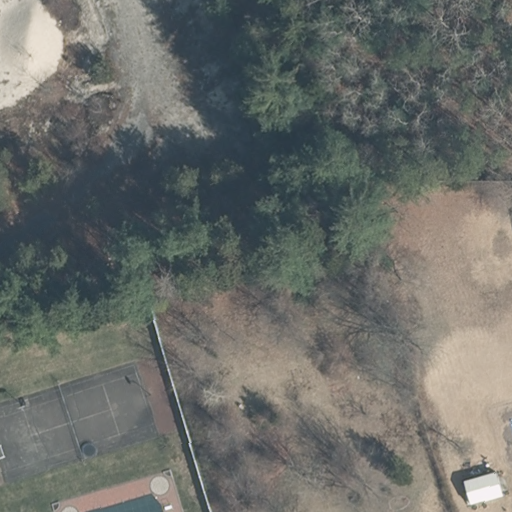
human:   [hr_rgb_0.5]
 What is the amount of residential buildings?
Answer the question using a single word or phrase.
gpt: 0

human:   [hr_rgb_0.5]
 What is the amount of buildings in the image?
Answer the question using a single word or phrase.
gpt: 1

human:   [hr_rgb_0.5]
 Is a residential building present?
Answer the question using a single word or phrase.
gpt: no

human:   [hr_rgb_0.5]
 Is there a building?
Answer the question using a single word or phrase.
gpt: yes

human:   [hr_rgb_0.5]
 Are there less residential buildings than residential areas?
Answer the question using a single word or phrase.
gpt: yes

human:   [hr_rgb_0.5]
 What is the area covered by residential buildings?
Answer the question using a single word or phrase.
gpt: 0m2

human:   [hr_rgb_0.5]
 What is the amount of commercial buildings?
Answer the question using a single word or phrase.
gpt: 0

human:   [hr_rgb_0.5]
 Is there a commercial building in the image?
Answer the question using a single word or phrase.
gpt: no

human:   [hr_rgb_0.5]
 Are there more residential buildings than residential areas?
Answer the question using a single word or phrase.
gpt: no

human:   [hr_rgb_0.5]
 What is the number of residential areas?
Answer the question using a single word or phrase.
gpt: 1

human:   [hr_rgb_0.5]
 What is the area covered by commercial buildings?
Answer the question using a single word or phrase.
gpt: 0m2

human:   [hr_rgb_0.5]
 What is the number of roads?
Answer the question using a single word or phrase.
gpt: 0

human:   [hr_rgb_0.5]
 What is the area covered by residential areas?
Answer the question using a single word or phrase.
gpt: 9196m2

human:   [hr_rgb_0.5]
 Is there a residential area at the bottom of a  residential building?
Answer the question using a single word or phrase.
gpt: no

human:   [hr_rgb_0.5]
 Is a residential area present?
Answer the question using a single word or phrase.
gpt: yes

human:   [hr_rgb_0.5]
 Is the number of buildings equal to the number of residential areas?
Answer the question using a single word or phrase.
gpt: yes

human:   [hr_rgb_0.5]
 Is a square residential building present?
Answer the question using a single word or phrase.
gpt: no

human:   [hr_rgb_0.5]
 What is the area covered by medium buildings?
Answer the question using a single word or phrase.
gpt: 0m2

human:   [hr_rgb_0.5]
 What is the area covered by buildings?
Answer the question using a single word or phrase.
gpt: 38m2

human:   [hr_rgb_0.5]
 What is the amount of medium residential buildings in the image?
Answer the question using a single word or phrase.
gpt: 0

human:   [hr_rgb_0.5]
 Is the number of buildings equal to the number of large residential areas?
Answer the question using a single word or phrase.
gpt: yes

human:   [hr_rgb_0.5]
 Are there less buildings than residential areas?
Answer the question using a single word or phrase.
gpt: no

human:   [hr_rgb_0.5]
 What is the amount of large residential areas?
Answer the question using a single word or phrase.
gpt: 1

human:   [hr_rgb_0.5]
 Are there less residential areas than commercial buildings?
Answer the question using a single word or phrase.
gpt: no

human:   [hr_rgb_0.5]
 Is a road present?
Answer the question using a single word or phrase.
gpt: no

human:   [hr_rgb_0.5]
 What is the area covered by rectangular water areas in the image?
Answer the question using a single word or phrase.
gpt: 0m2

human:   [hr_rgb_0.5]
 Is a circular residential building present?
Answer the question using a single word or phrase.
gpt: no

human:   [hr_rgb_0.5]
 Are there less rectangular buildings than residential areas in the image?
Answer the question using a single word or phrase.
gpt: no

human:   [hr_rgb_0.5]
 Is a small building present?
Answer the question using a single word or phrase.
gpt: yes

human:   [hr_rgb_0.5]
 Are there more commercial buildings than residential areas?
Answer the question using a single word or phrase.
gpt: no

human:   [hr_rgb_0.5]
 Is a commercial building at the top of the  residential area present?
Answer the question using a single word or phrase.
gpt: no

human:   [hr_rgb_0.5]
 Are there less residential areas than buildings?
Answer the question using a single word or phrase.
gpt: no

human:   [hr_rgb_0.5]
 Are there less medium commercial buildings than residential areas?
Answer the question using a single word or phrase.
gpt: yes

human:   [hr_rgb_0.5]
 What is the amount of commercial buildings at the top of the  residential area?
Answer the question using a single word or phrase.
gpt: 0

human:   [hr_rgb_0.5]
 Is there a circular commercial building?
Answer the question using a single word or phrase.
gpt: no

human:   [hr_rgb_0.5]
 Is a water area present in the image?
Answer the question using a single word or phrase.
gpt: no

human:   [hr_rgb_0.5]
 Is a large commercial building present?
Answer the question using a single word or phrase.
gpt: no

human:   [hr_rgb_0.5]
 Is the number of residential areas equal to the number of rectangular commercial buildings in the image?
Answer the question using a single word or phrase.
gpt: no

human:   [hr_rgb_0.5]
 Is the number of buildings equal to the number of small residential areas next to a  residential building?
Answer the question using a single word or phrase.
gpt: no

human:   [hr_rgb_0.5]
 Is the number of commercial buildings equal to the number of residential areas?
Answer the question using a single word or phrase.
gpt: no

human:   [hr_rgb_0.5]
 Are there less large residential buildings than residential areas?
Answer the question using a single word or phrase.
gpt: yes

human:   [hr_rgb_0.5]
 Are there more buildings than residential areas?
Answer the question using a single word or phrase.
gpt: no

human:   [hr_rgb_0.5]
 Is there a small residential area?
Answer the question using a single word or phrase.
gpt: no

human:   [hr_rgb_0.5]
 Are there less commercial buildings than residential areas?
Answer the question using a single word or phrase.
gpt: yes

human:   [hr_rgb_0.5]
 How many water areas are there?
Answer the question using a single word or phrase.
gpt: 0

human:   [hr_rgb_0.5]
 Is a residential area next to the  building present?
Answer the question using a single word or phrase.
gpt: yes

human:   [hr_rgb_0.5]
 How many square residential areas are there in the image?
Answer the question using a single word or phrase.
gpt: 0

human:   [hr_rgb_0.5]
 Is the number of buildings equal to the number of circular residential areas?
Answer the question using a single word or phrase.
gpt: no

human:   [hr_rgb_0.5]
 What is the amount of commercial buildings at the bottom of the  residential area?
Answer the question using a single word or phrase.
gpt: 0

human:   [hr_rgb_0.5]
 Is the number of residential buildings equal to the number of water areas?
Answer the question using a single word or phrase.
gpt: yes

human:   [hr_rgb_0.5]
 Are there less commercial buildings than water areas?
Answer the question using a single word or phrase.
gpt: no

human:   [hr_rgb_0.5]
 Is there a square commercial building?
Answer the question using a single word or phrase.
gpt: no

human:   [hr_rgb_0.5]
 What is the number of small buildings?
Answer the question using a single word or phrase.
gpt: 1

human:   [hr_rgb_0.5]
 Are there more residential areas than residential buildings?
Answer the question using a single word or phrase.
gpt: yes

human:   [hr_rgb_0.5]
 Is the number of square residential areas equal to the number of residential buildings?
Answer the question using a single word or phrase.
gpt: yes

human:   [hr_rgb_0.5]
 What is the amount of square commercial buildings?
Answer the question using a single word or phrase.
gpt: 0

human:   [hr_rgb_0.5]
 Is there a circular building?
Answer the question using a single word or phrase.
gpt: no

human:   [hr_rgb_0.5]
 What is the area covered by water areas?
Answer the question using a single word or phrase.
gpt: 0m2

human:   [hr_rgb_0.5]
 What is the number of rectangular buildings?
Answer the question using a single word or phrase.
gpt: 1

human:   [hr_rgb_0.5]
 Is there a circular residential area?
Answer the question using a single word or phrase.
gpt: no

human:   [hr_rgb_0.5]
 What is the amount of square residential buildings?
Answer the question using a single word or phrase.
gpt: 0

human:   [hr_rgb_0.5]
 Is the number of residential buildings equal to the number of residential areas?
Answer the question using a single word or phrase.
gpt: no

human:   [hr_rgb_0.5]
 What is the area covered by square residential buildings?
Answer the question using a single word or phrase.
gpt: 0m2

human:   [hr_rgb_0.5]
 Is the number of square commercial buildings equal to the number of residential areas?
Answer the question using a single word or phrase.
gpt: no